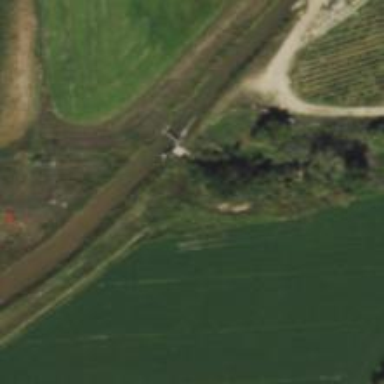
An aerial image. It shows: Canal used for irrigation.